Field crop: maize
Growth stage: 2
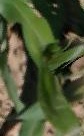
Species: maize